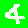
Digit: 4